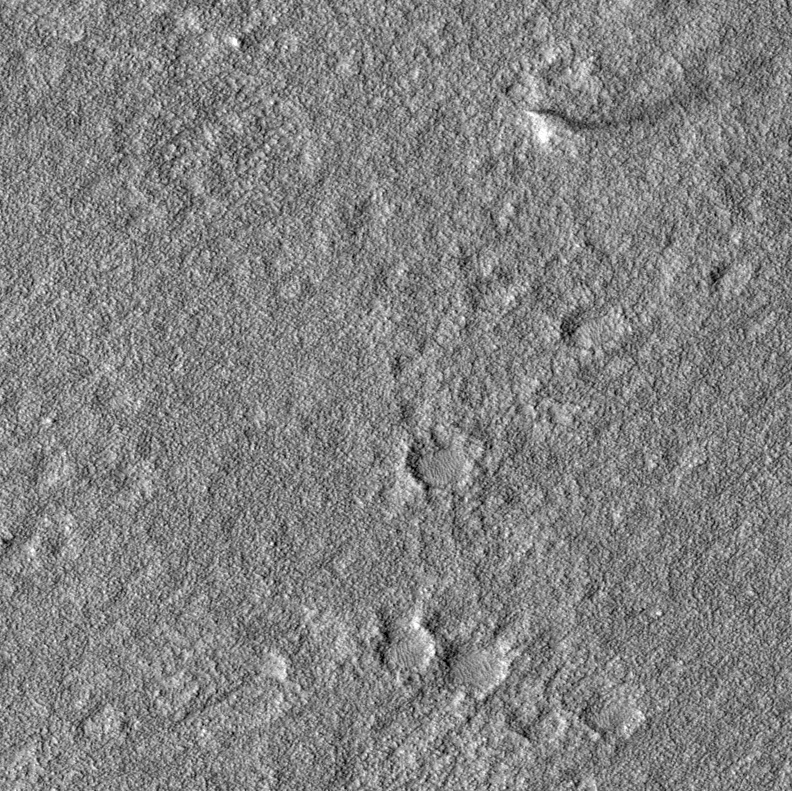
Label: dustdevil